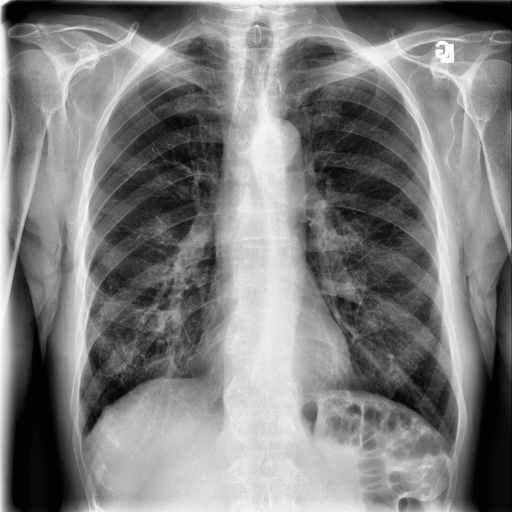
Finding: NORMAL